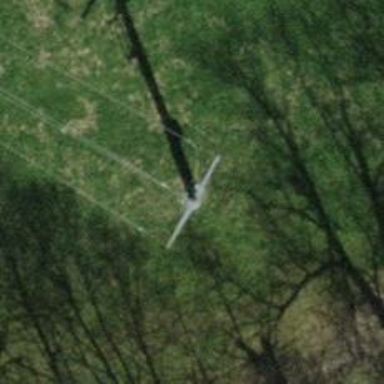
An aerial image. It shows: Power line with three cables.